Aerial crown-view tile of a tropical tree (Barro Colorado Island, Panama), acquired 20250124:
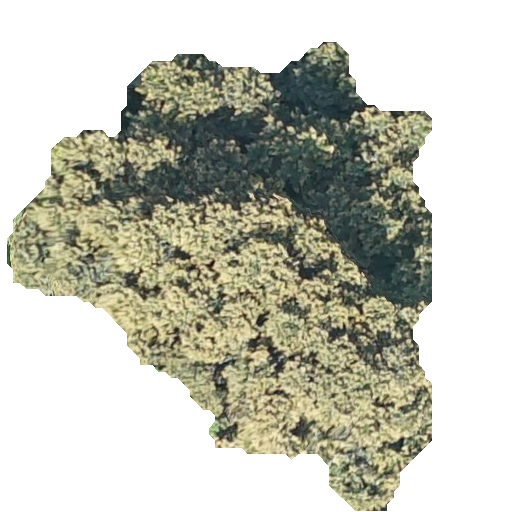
Species: Luehea seemannii
GBIF accepted scientific name: Luehea seemannii
Crown area: 187.55 m²